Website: ulta-beauty
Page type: payment
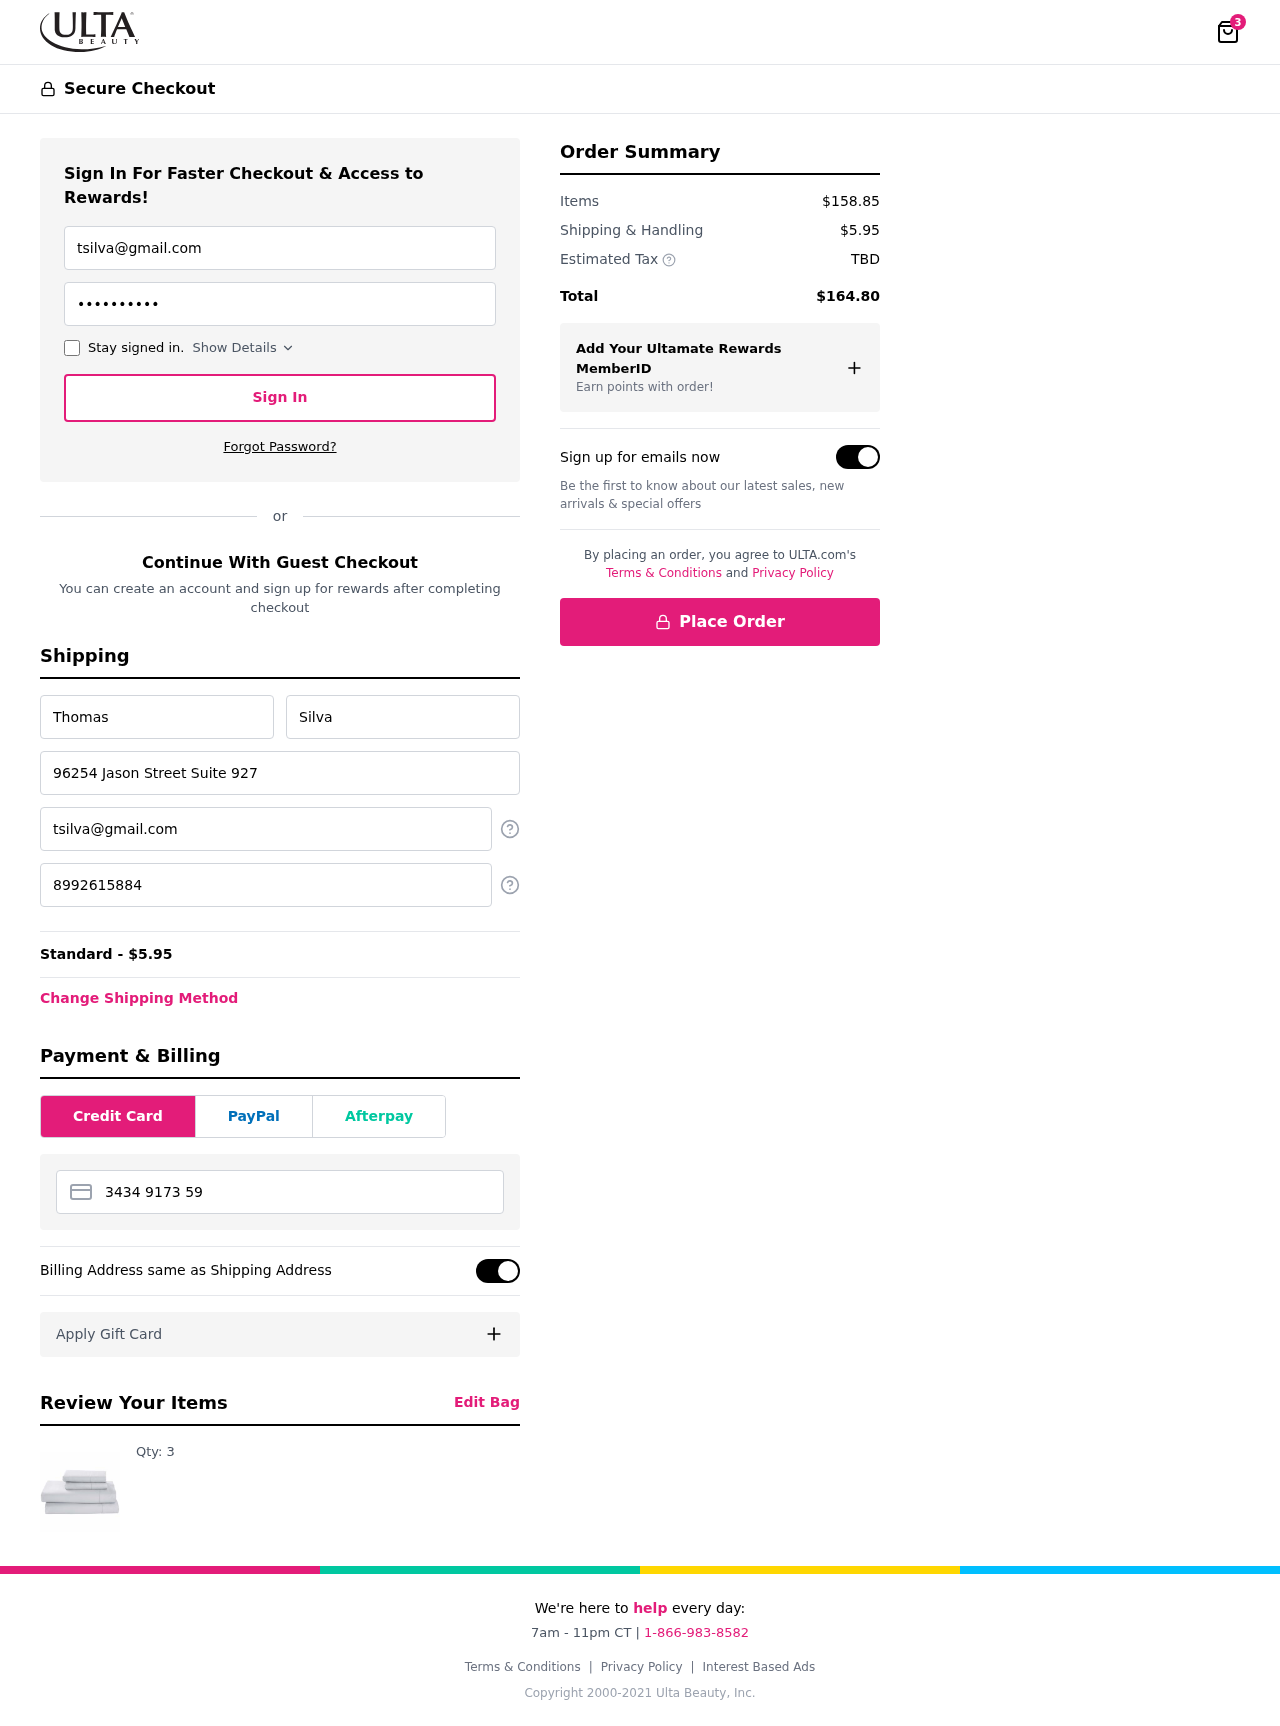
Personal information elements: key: PII_CARD_NUMBER
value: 3434 9173 5987 585
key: PII_EMAIL
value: tsilva@gmail.com
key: PII_FIRSTNAME
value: Thomas
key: PII_LASTNAME
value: Silva
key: PII_PHONE
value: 8992615884
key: PII_STREET
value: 96254 Jason Street Suite 927
Product elements: key: PRODUCT1_QUANTITY
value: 3
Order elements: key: ORDER_NUM_ITEMS
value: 3
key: ORDER_SHIPPING_COST
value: $5.95
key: ORDER_SHIPPING_COST
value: Standard - $5.95
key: ORDER_SUBTOTAL
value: $158.85
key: ORDER_TAX
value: TBD
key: ORDER_TOTAL
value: $164.80